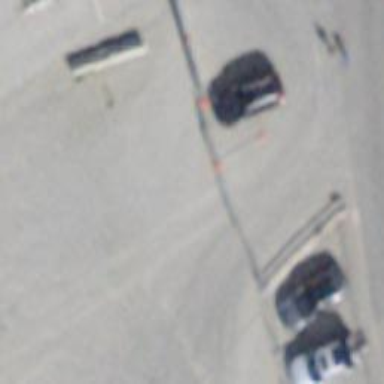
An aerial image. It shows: Lift gate barrier.